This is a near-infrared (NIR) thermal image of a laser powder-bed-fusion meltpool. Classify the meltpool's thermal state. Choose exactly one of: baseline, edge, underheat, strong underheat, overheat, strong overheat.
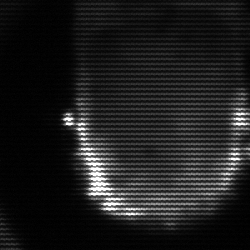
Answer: baseline